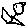
Label: bird